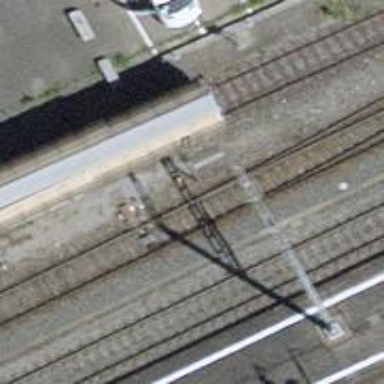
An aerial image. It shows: Railway switch.